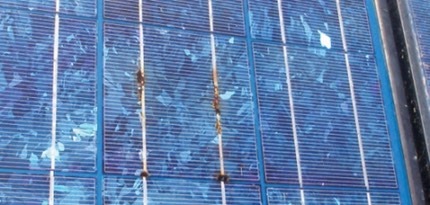
Label: Electrical-damage